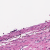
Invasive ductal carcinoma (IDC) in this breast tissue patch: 0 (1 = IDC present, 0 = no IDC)